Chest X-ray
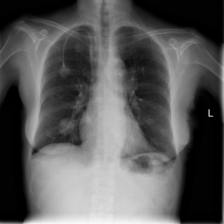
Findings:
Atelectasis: negative
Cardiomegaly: negative
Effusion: negative
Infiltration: negative
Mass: negative
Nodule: negative
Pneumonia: negative
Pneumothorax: negative
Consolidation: negative
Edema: negative
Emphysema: negative
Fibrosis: negative
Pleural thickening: negative
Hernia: negative